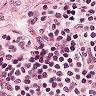
Metastatic tissue present: yes